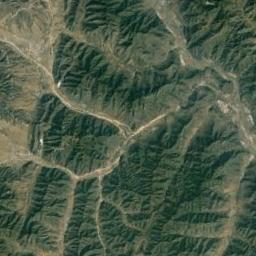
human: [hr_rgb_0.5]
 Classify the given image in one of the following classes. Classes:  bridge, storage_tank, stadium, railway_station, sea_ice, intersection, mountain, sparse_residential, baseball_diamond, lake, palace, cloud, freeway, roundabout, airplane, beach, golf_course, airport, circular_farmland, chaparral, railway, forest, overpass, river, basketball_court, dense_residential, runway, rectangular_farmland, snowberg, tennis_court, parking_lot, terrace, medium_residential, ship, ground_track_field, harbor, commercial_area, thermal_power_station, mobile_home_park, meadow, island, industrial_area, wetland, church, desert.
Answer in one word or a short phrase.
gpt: mountain